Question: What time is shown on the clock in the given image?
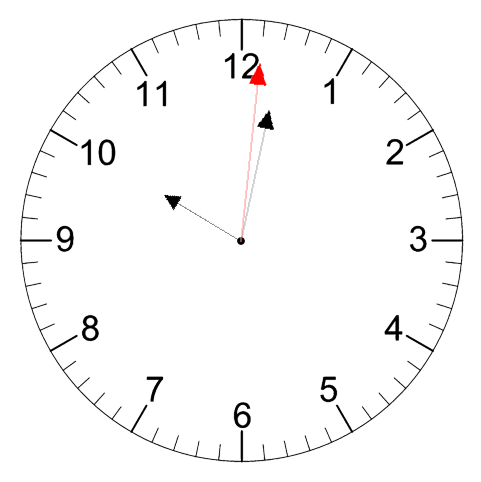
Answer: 10:02:01